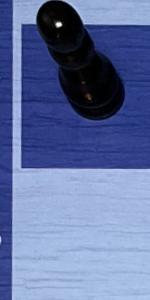
Label: Empty